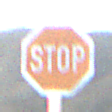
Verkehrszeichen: Stop
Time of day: SunriseSunset
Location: Outdoor (Nature)
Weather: Clear
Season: NotSpecified
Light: Natural